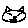
Label: cat